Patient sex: M
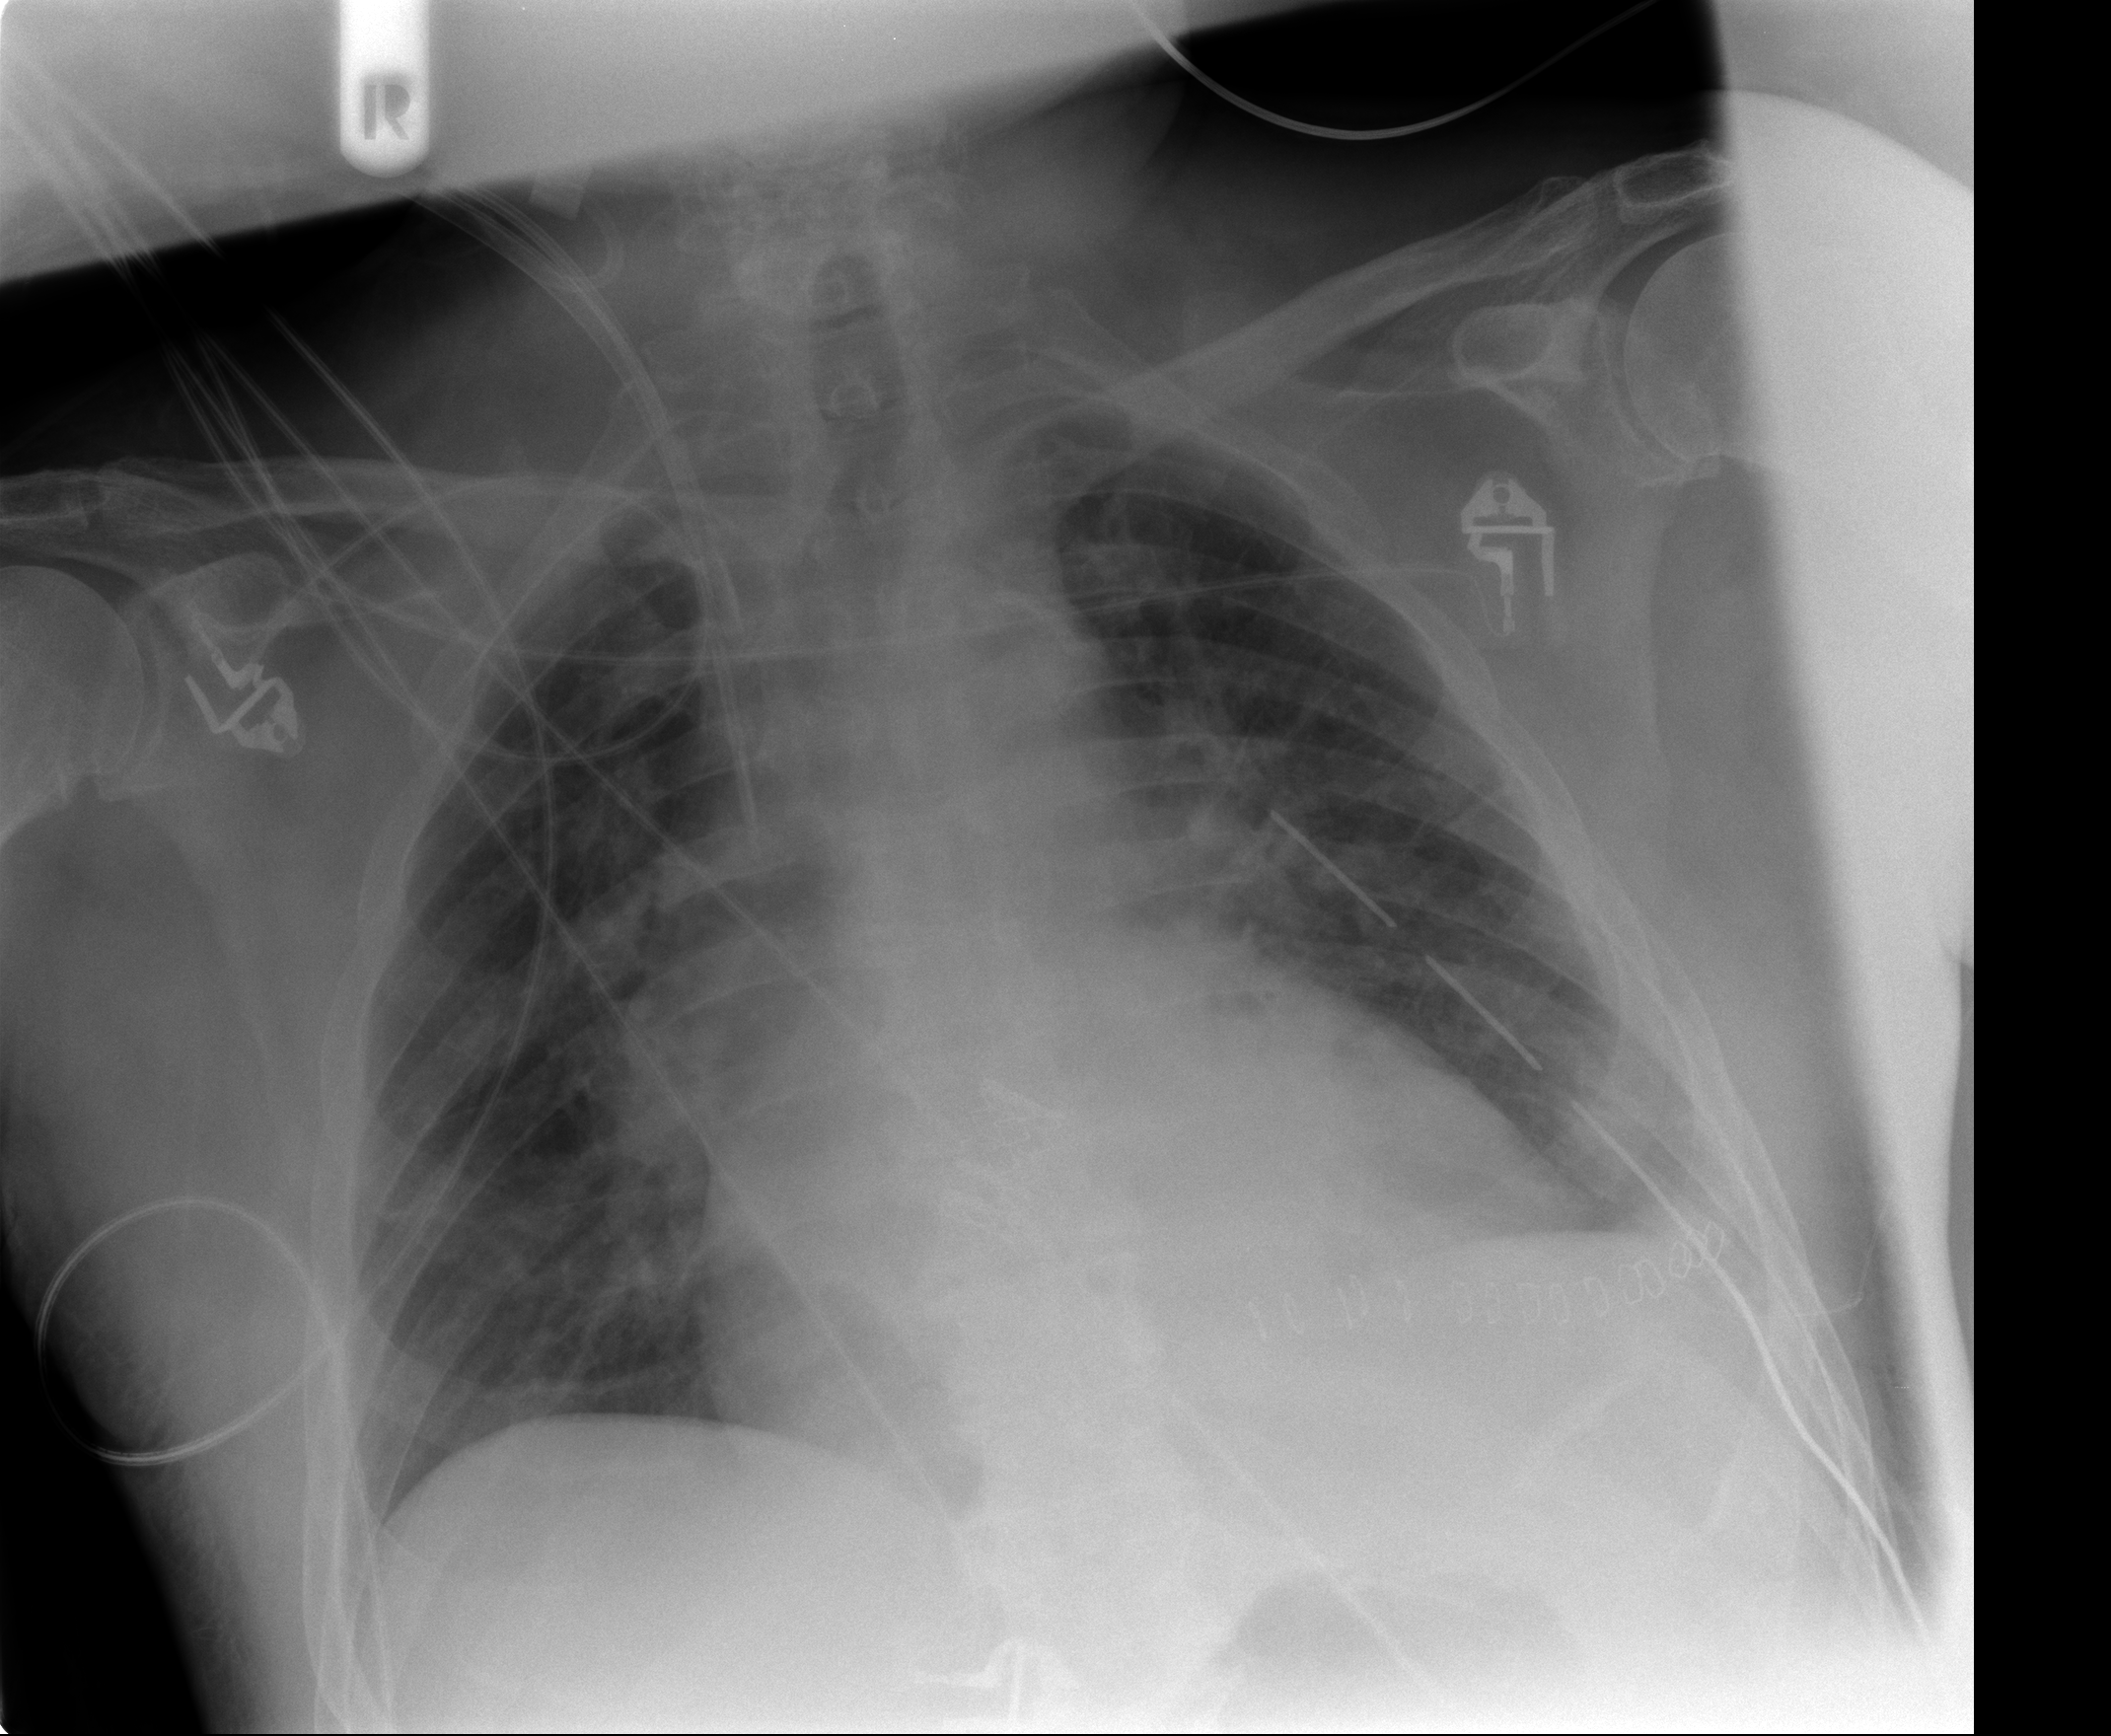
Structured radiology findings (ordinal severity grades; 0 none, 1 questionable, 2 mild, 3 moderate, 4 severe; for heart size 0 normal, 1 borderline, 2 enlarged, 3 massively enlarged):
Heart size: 1
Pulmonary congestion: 2
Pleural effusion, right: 0
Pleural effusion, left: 1
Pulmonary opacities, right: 0
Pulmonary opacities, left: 0
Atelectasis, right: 1
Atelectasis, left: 2